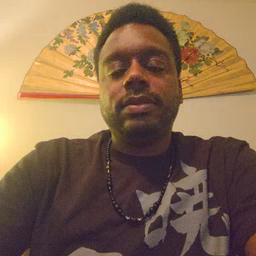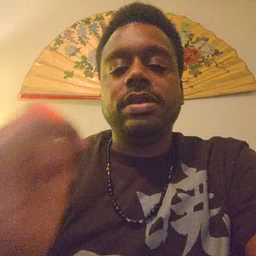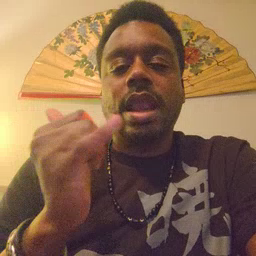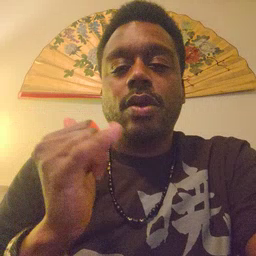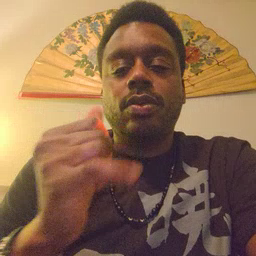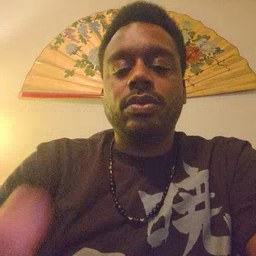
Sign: yellow